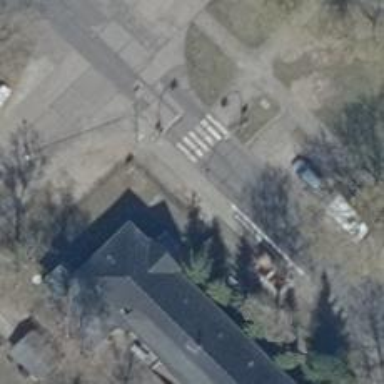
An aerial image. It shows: Zebra crossing on the road.